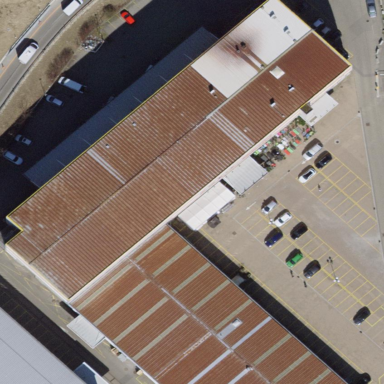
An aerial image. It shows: Commercial building.